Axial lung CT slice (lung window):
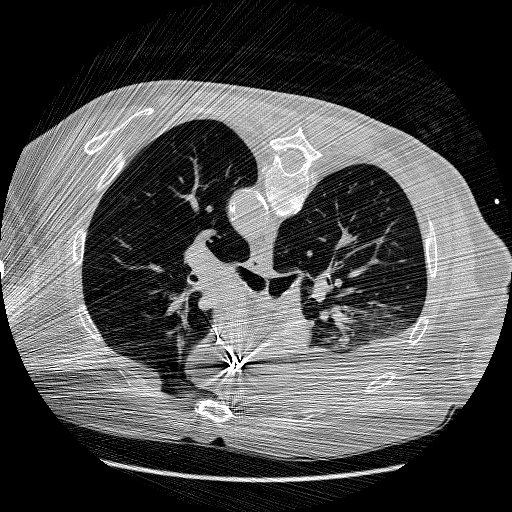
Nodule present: no